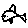
Label: fish